Question: In my app I am using multi peer connectivity to send files via bluetooth. I found a very strange case that makes the app crash with always the same error:
1) the two devices are connected
2) one of the two disconnects and enters background
3) the other user invites this peer to a session, and the app on this device crashes
In order not to encounter the crash it is necessary to reload the NSNearbybrowser and start browsing again. But when the device goes in background the lost method is not immediately called, and so there is no way to know when to reload. Similar questions have been asked, but I have never seen this error any ware:

'''
*** Terminating app due to uncaught exception 'NSInvalidArgumentException', reason: '*** -[__NSPlaceholderDictionary initWithObjects:forKeys:count:]: attempt to insert nil object from objects[2]'
'''
Is it my mistake or apple's? If so what should I do?
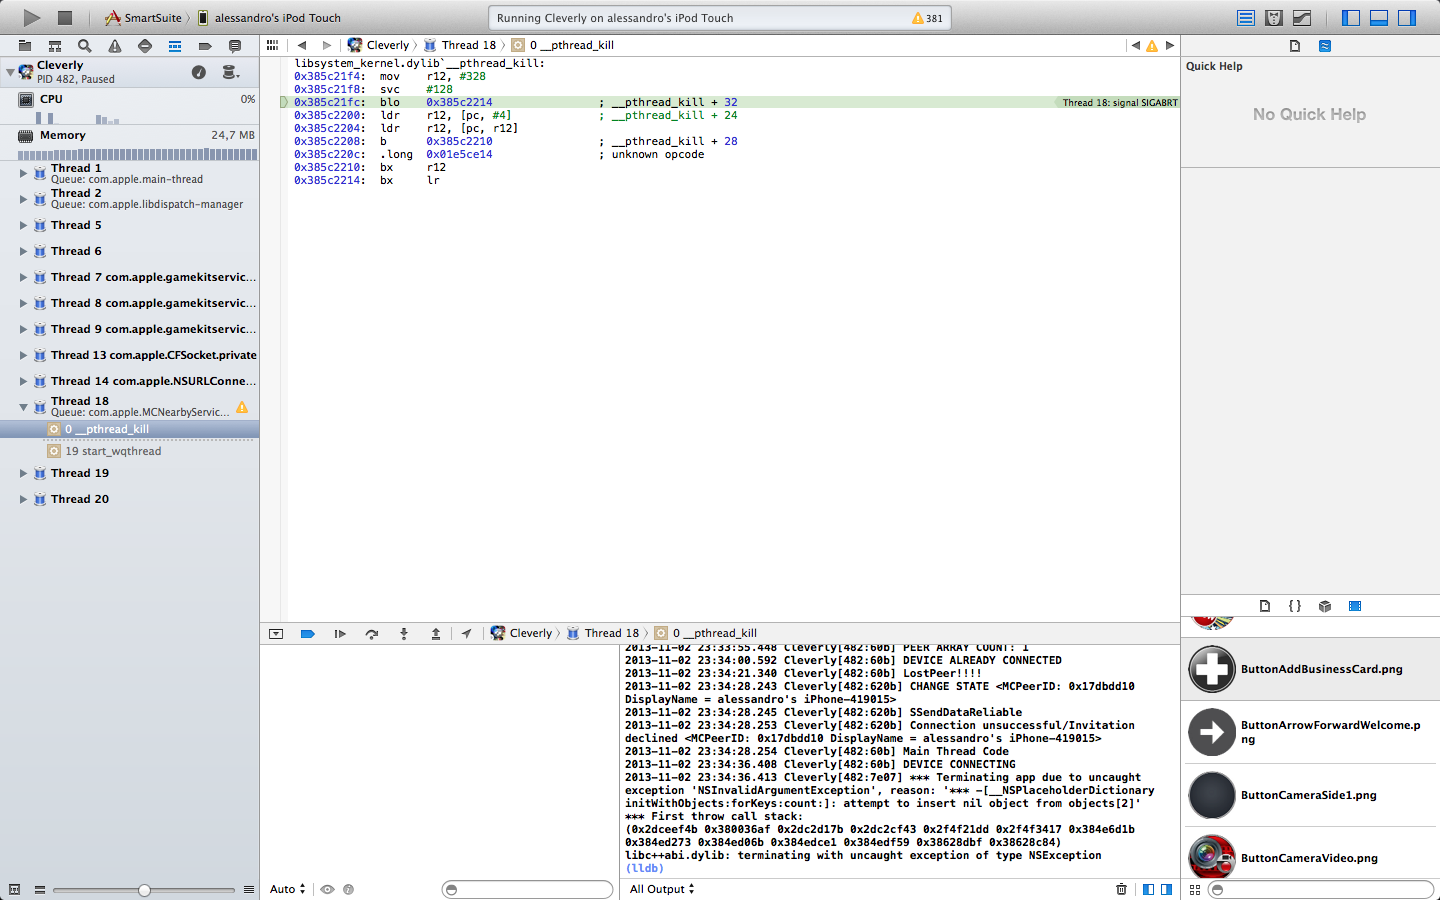
Answer: You may be interested in reading <URL> about the ways of keeping a bluetooth communication active even in background mode.
> Support for some types of background execution must be declared in
advance by the app that uses them. In Xcode 5 and later, you declare
the background modes your app supports from the Capabilities tab of
your project settings. Enabling the Background Modes option adds the
UIBackgroundModes key to your app's Info.plist file.